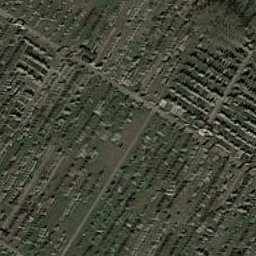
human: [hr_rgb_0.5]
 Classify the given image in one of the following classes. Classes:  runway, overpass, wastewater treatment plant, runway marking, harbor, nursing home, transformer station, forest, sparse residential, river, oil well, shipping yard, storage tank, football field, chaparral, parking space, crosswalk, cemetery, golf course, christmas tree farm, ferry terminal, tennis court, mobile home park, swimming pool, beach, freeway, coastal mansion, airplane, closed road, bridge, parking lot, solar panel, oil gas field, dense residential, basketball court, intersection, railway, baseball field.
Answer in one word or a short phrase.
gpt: cemetery